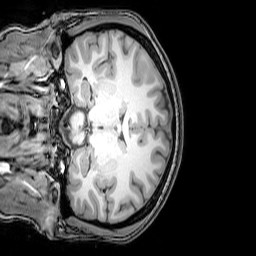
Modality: T1w
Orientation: coronal
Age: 24
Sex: female
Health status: healthy
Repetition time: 0.081 s
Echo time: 0.037 s